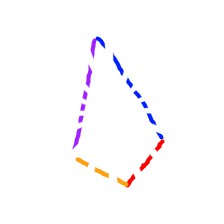
Shape: kite